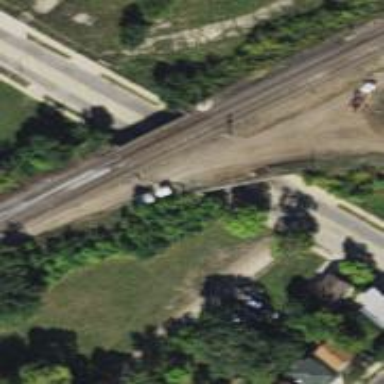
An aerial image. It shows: Railway track.